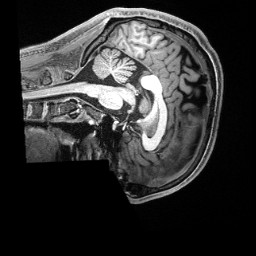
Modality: T1w
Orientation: sagittal
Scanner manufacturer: siemens
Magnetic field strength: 3 T
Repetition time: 2.5 s
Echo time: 0.00231 s